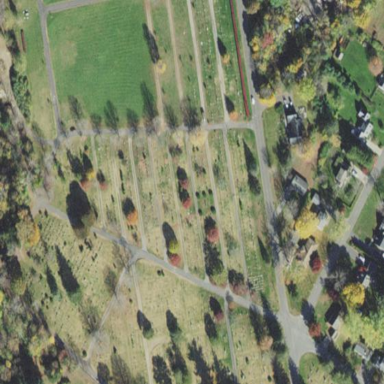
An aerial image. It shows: Private cemetery with the landuse designation.